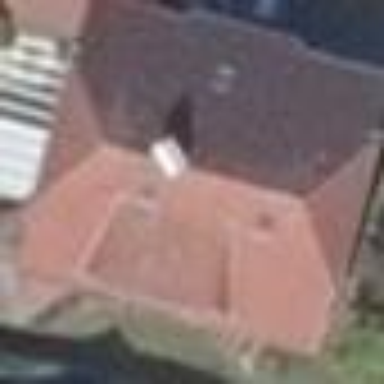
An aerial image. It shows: Residential building with half-hipped roof shape.